Question:
Based on the image I posted above, how do I remove the blank space between the 'GroupHeaderSection1' and 'GroupHeaderSection2'. I just want to remove the empty white space below the row that has names 'Bar Mark', 'Type&Size' and etc.
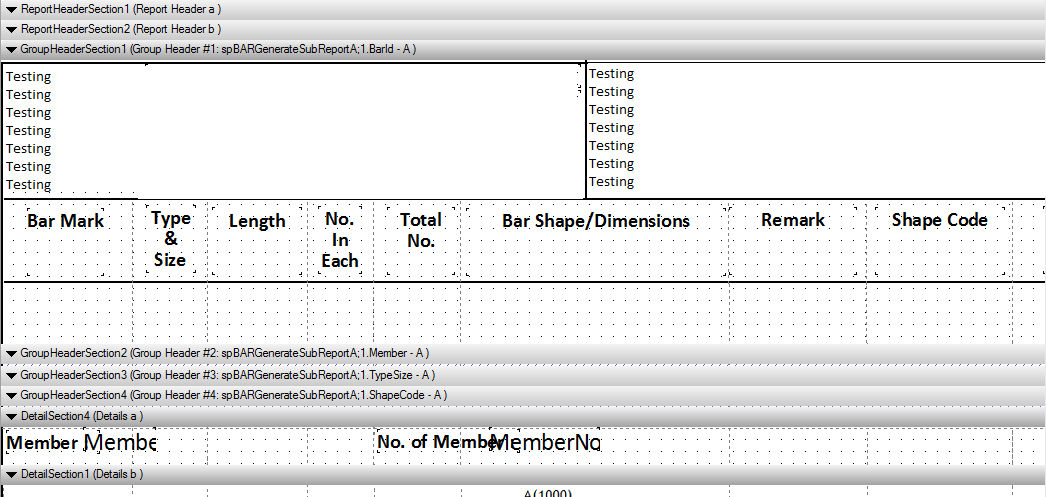
Answer: <URL>
Move the selected part to below section as shown in figure and then fit section